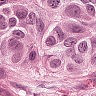
Metastatic tissue present: yes